Question: I'd like to implement a (physical) string with a weight in iOS, that reacts to accelerometer input and colides against the view bounds.

What is the simplest way to do this? I would prefer to avoid using external frameworks like Box2D, unless of course a native solution is too complicated.
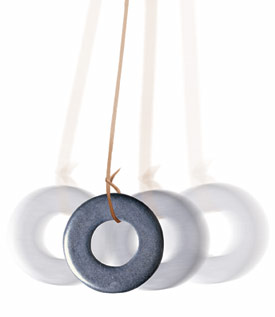
Answer: If you need it to accelerate under gravity and bounce realistically when it hits the edge, you'll need to use a physics framework (unless you feel like getting out a physics book and doing the equations yourself) as there's nothing like that built into UIKit.
I'd recommend you try <URL>.
Here's a <URL> I put together.
It uses the accelerometer and UIKit for drawing - just replace the crates with your own objects. (The accelerometer doesn't work in the simulator, you'll have to try it on a phone).
UPDATE: now you've added the image I realise you mean a bob on a string (I thought you meant a UILabel that falls around the screen, lol!). Here's <URL> you should be able to figure out what to do.
You'll need to attach one end of the string to a static object, or one with infinite mass (not included in my example).
If you want a realistic string, you'll need to break it up into several short constraints instead of just one long one, but I suggest you start simple if you've not got much experience with physics libraries.